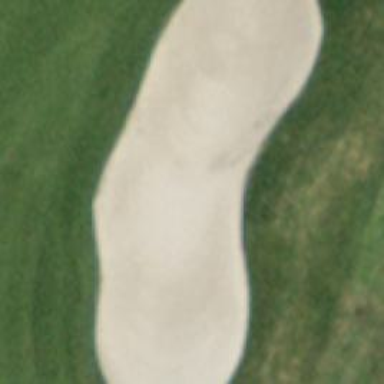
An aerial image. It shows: Sandy area is golf bunker.